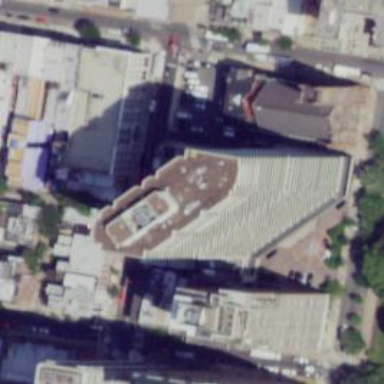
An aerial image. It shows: Part of building.